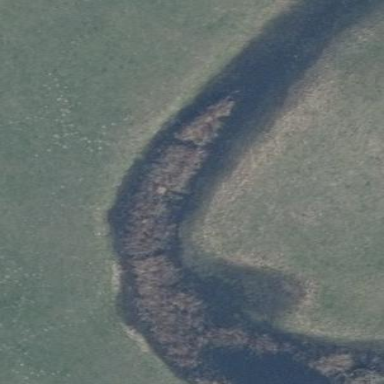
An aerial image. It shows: Reedbed in wetland area.